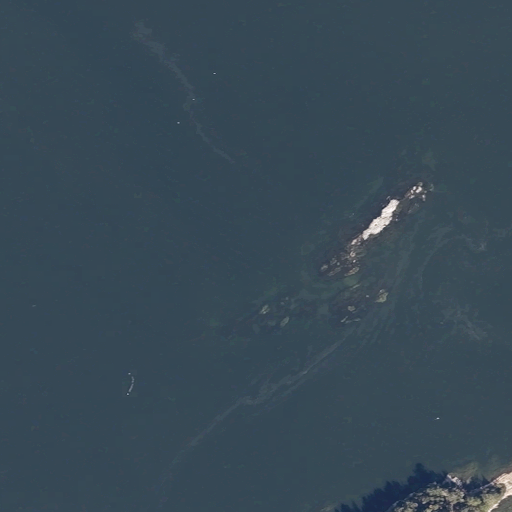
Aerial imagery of bar in Maine named Sister Island Ledge containing open water, grassland, and herbaceous wetlands